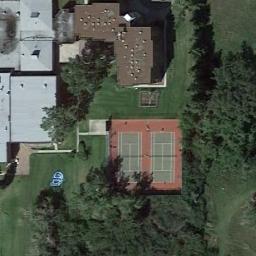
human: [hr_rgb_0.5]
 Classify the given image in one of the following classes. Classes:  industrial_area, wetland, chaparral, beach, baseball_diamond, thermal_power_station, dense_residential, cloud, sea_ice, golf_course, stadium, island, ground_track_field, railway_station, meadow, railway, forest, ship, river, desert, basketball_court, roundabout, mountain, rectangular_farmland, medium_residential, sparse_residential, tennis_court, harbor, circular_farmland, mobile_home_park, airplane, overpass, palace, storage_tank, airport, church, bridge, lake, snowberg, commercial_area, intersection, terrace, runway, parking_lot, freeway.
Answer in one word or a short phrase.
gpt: tennis_court